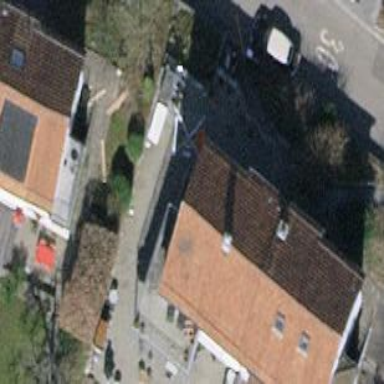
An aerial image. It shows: Building with tile roof.